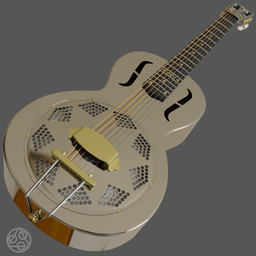
Label: electronics